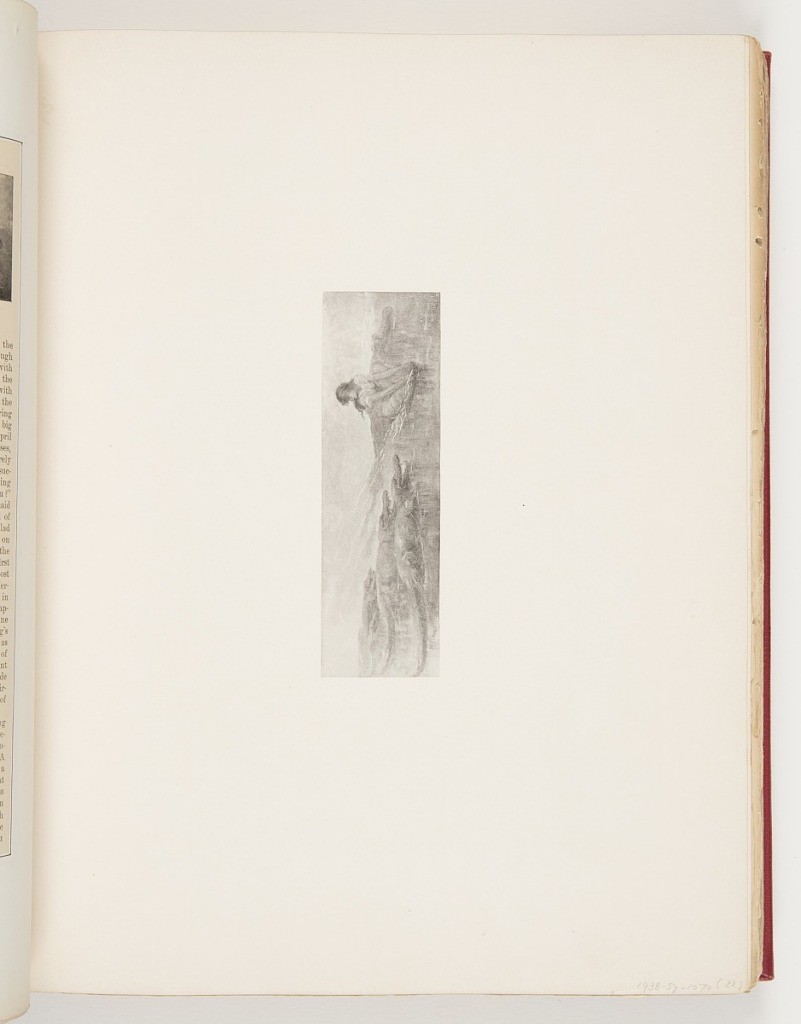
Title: The Sorceress, Illustration for Harper’s New Monthly Magazine (LXXVIII, No. CCCCLXIII, December 1888, p. 56)
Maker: Frederick Stuart Church, American, 1842–1924
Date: December 1888
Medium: Printed in black ink on paper
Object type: Ephemera
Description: On the left, a group of alligators swimming towards a girl on the right. On the right is a girl sitting on her knees, her head turned towards the alligators.